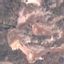
Land use / land cover: HerbaceousVegetation